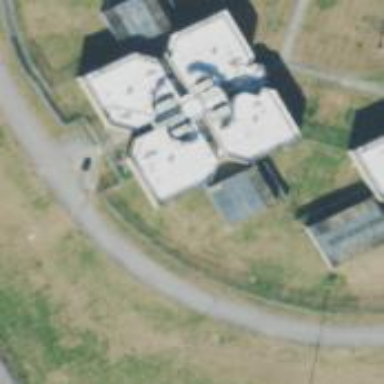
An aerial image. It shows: Flat-roofed prison building.